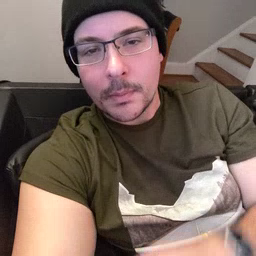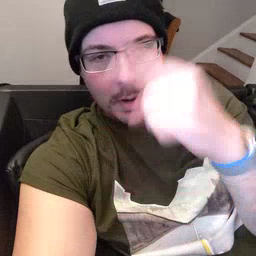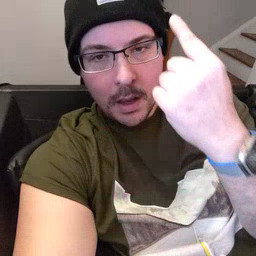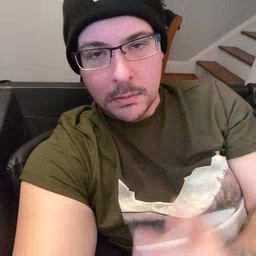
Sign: black